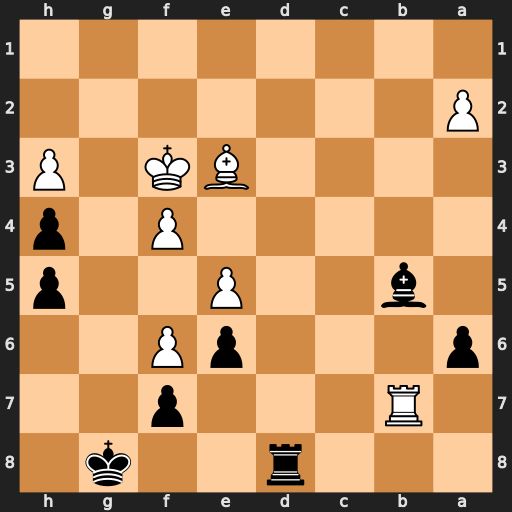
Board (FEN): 3r2k1/1R3p2/p3pP2/1b2P2p/5P1p/4BK1P/P7/8
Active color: b
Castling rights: -
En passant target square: -
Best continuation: Bc6+ Ke2 Bxb7